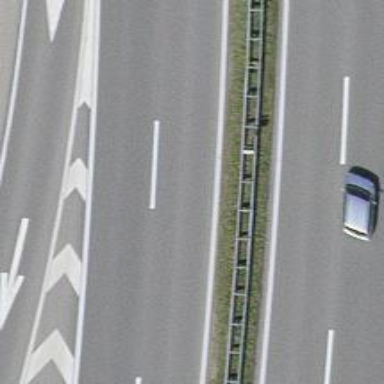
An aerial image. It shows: Motorway.